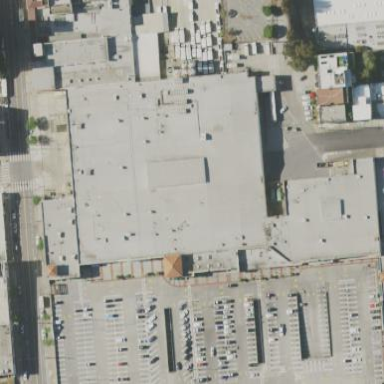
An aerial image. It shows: Assembly point within retail area.